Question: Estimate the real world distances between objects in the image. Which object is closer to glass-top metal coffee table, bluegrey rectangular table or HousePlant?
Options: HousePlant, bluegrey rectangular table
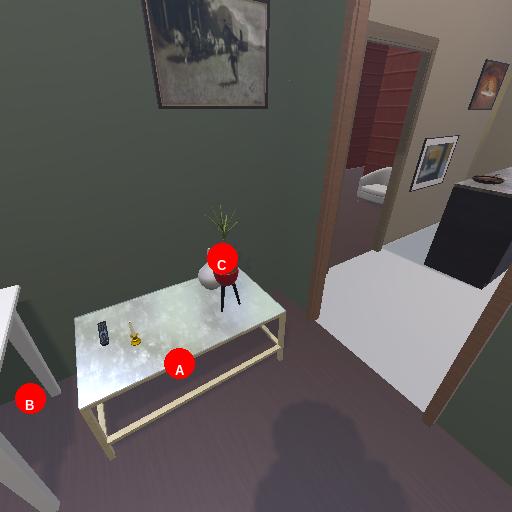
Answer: HousePlant